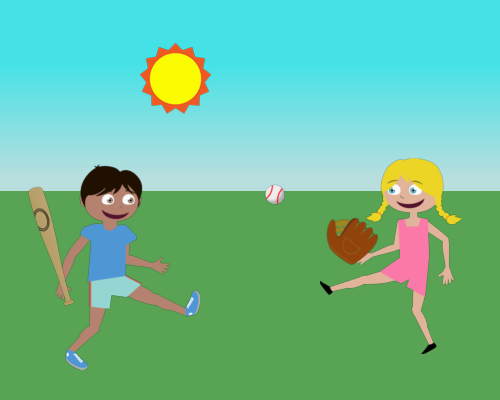
to the left is a happy walking boy with a bat in his right hand to the right is a happy girl with a glove about to catch a baseball there is a small sun up in the sky